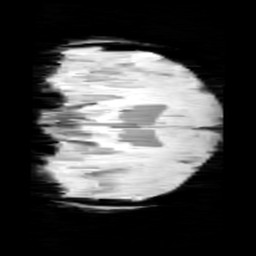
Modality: minIP
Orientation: coronal
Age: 9
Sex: female
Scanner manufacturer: siemens
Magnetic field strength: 3 T
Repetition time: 0.027 s
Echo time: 0.02 s